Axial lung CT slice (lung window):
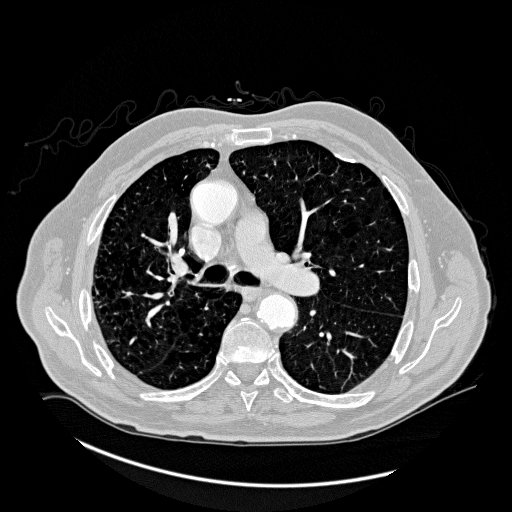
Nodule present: no